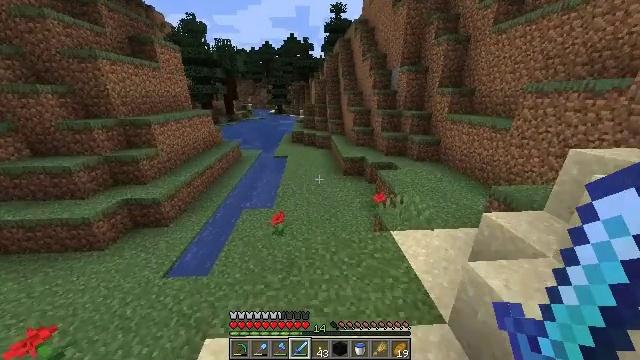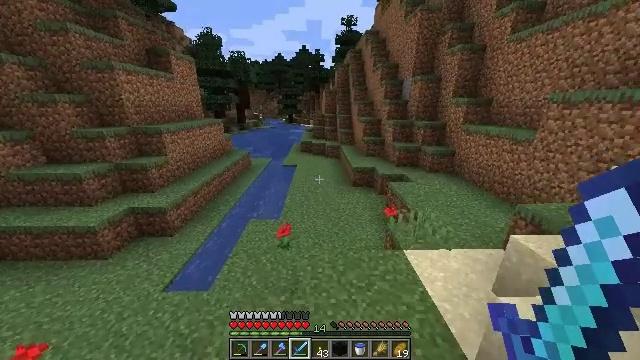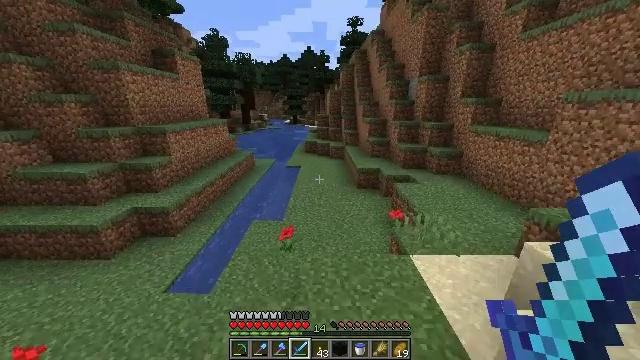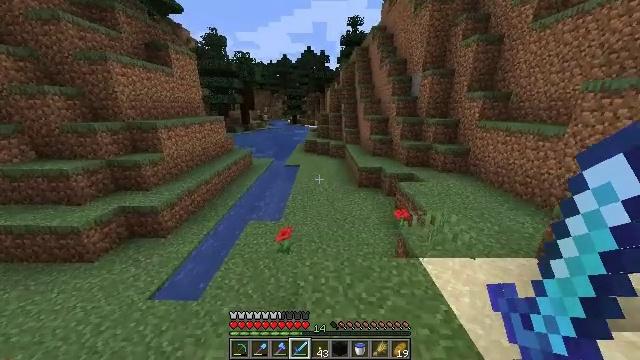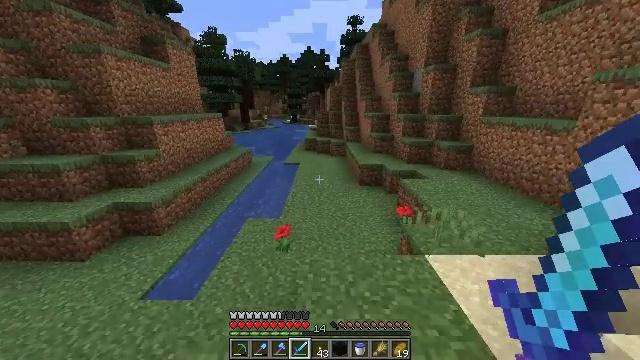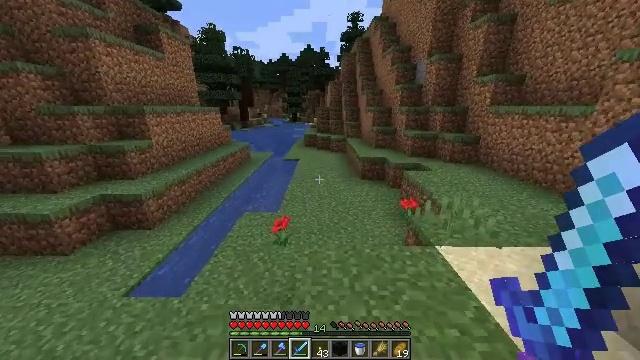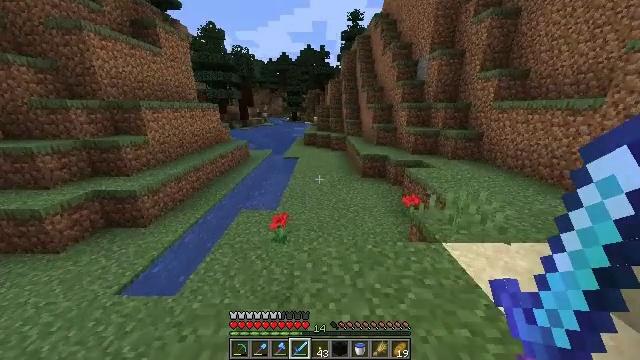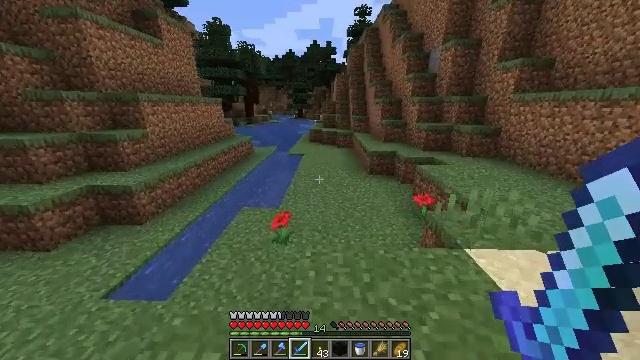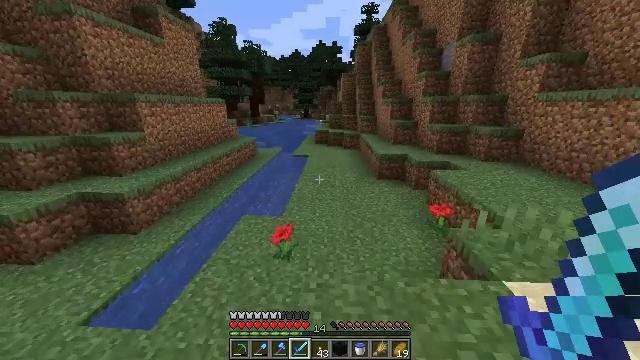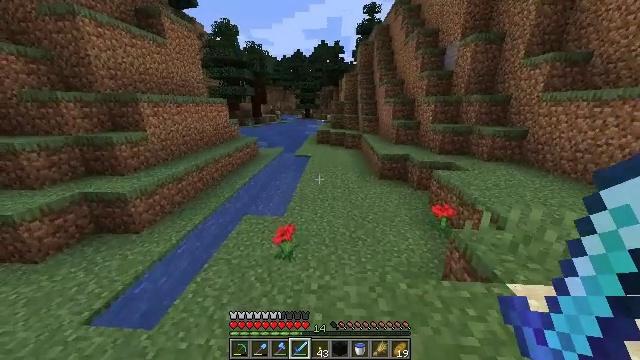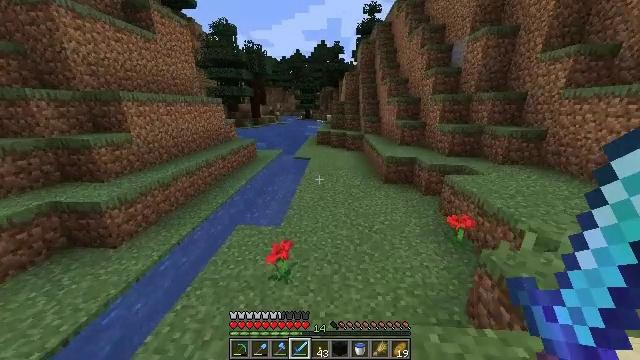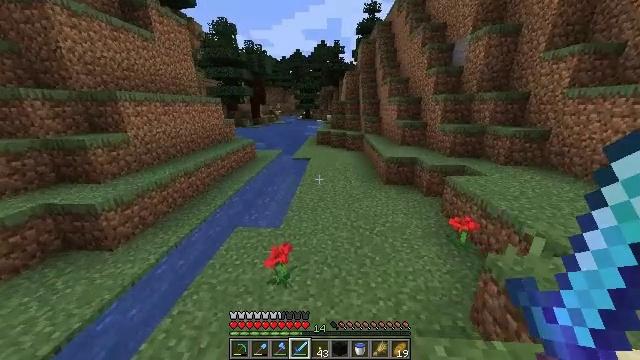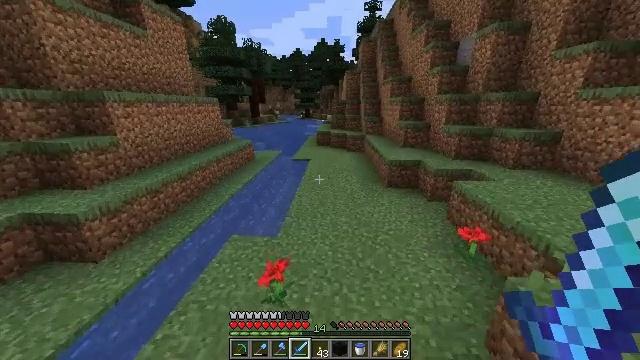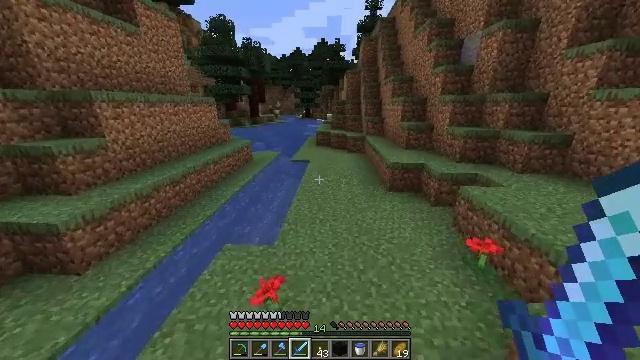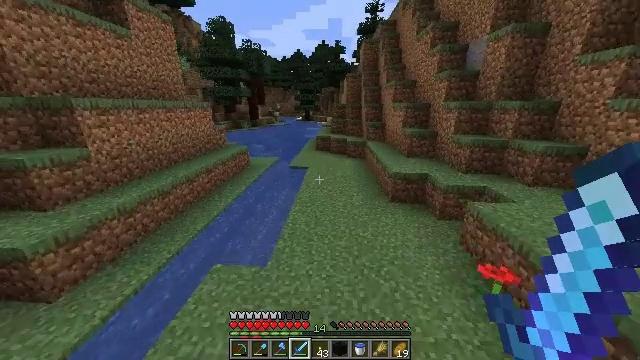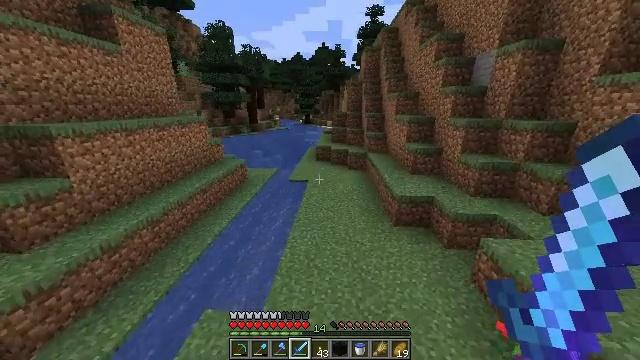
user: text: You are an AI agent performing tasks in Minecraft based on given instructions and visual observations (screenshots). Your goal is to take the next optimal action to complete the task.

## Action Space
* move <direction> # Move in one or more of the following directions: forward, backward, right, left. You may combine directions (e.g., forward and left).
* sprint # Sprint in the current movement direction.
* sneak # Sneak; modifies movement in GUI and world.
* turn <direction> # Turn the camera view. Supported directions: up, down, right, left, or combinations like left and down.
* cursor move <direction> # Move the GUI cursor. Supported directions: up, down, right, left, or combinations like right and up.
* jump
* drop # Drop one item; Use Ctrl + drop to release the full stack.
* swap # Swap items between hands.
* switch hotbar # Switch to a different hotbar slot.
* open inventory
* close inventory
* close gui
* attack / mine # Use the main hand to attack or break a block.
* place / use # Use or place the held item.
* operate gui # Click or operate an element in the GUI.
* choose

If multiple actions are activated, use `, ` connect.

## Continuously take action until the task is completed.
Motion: motion action
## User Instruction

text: Break the sweet berry bush to collect berries.
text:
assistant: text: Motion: move forward, sprint, turn left and up
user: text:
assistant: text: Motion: move forward, sprint, turn left
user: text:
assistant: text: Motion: move forward, sprint
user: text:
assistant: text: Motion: move forward, sprint
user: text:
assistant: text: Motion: move forward, sprint
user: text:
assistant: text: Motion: move forward, sprint
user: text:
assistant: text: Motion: move forward, sprint, turn left
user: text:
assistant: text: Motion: move forward, sprint, turn left
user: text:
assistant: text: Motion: move forward, sprint
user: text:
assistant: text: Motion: move forward, sprint
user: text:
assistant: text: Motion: move forward, sprint
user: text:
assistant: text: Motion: move forward, sprint
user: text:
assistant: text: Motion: move forward, sprint
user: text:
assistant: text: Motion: move forward, sprint, jump
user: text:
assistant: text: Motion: move forward, sprint, jump
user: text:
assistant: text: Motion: move forward, sprint, jump
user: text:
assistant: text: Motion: move forward, sprint, jump
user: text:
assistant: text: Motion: move forward, sprint, jump
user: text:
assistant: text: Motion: move forward, sprint, jump
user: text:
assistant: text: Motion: move forward, sprint, jump
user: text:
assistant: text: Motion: move forward, sprint
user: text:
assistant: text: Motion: move forward, sprint
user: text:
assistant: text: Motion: move forward, sprint
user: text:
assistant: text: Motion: move forward, sprint
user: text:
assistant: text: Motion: move forward, sprint
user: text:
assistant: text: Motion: move forward, sprint
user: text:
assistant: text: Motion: move forward, sprint
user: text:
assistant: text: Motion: move forward, sprint
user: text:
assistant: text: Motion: move forward, sprint
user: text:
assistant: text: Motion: move forward, sprint